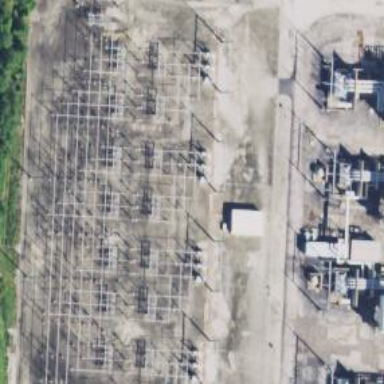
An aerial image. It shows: Switch used for power control.